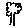
Label: tree